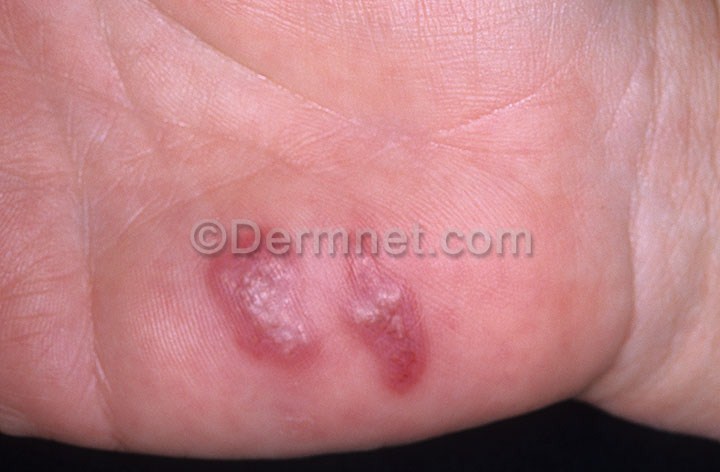
Disease: Warts Molluscum and other Viral Infections